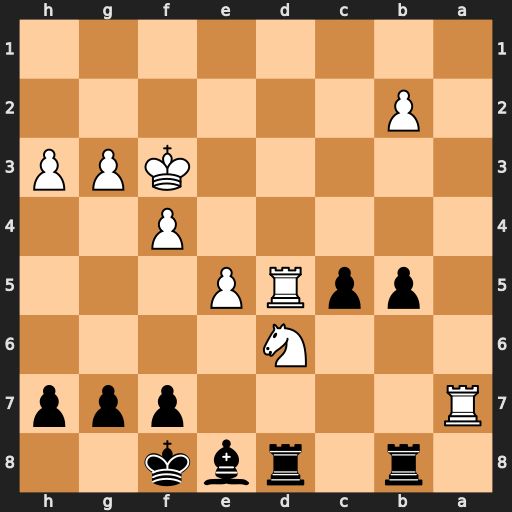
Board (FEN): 1r1rbk2/R4ppp/3N4/1ppRP3/5P2/5KPP/1P6/8
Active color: b
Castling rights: -
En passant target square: -
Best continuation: Bc6 Rxf7+ Kg8 Ke3 Bxd5